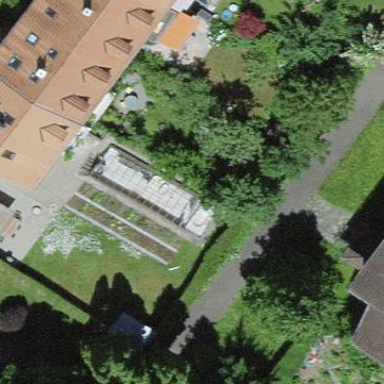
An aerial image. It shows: Greenhouse.